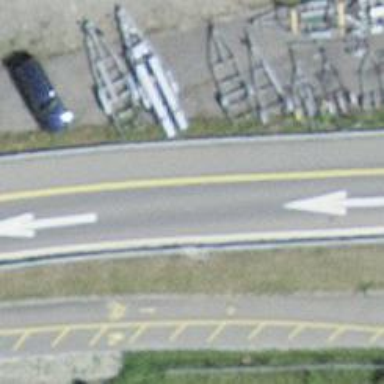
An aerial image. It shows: Guard rail as barrier.